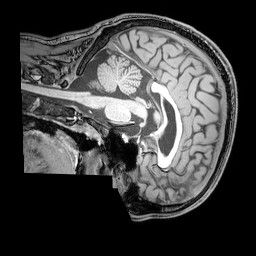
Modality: T1w
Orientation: sagittal
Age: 21
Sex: male
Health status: healthy
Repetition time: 0.081 s
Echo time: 0.037 s